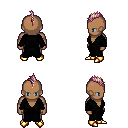
a pixel art fantasy rpg character, male body template, human, dark skin, gray robe, teal pants, white blonde mohawk hairstyle, gold boots, four views (front, back, left, right), 2x2 character sprite sheet, small pixel art, hard edges, no anti-aliasing